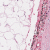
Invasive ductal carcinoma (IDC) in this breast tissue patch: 0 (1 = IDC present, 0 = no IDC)